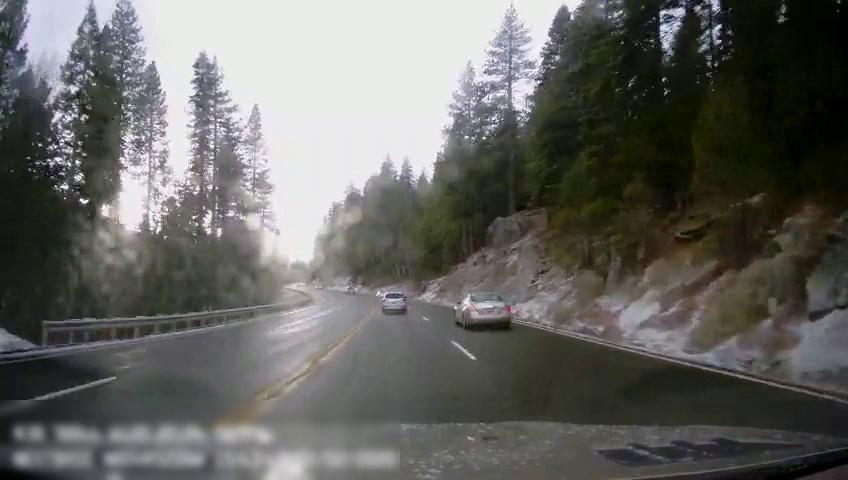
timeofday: Day
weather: Cloudy
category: Drivable Space
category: Vehicles | Car
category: Vehicles | Truck
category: Vehicles | Car
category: Lanes | Current Lane
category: Lanes | Current Lane
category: Lanes | Opposite Lane
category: Lanes | Opposite Lane
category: Lanes | Current Lane
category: Lanes | Opposite Lane